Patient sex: M
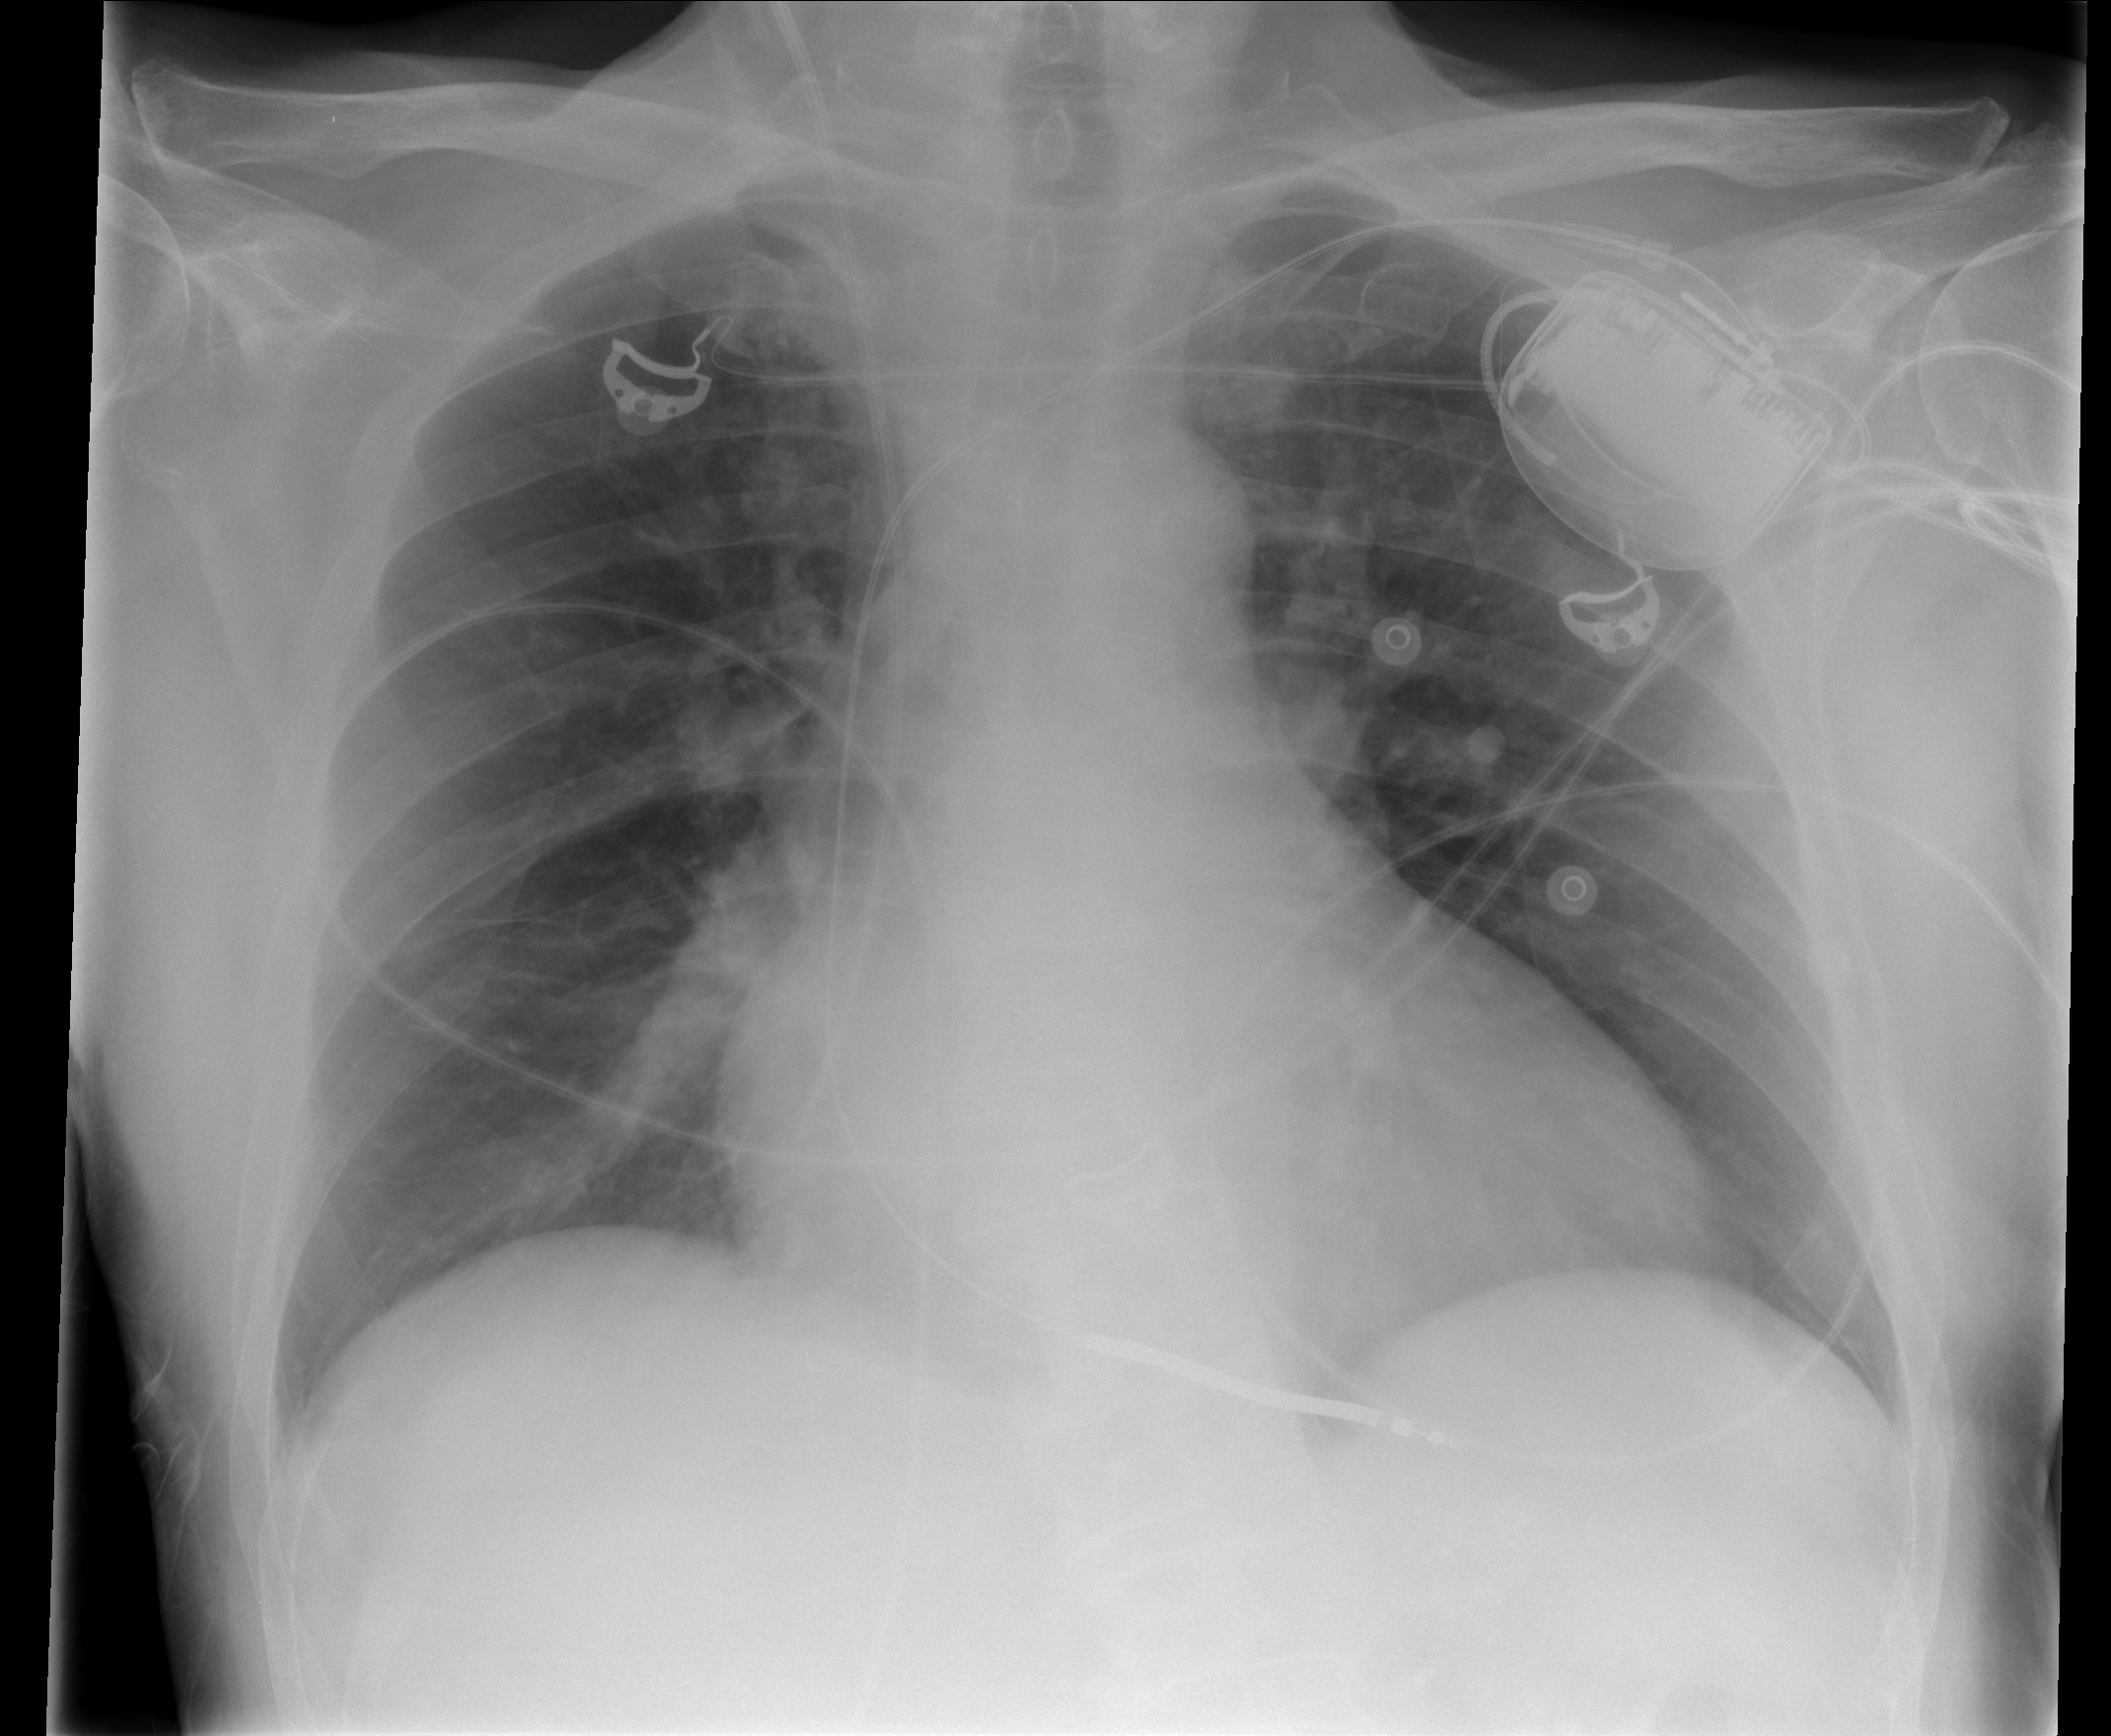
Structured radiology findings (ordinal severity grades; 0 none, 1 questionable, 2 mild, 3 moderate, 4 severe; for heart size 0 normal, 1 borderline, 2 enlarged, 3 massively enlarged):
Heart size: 2
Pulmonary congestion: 1
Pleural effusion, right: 0
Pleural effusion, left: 0
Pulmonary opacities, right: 0
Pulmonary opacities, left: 0
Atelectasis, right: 0
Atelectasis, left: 0